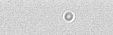
Label: camera_spot